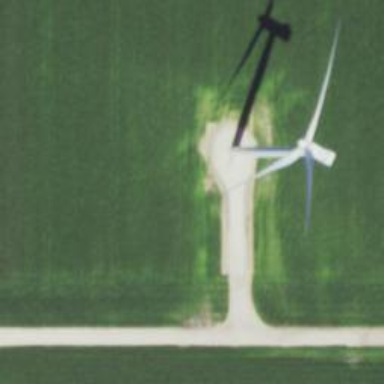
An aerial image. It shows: Wind power generator with horizontal axis wind turbine manufactured by Vestas.